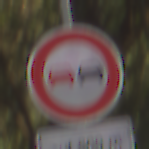
Verkehrszeichen: Ueberholverbot
Zusatzzeichen unten: LaengeEinerStrecke5
Umgebung: Outdoor, Suburban
Tageszeit: SunriseSunset
Wetter: Clear
Licht: Natural
Jahreszeit: NotSpecified
Kontrast: HighContrast